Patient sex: M
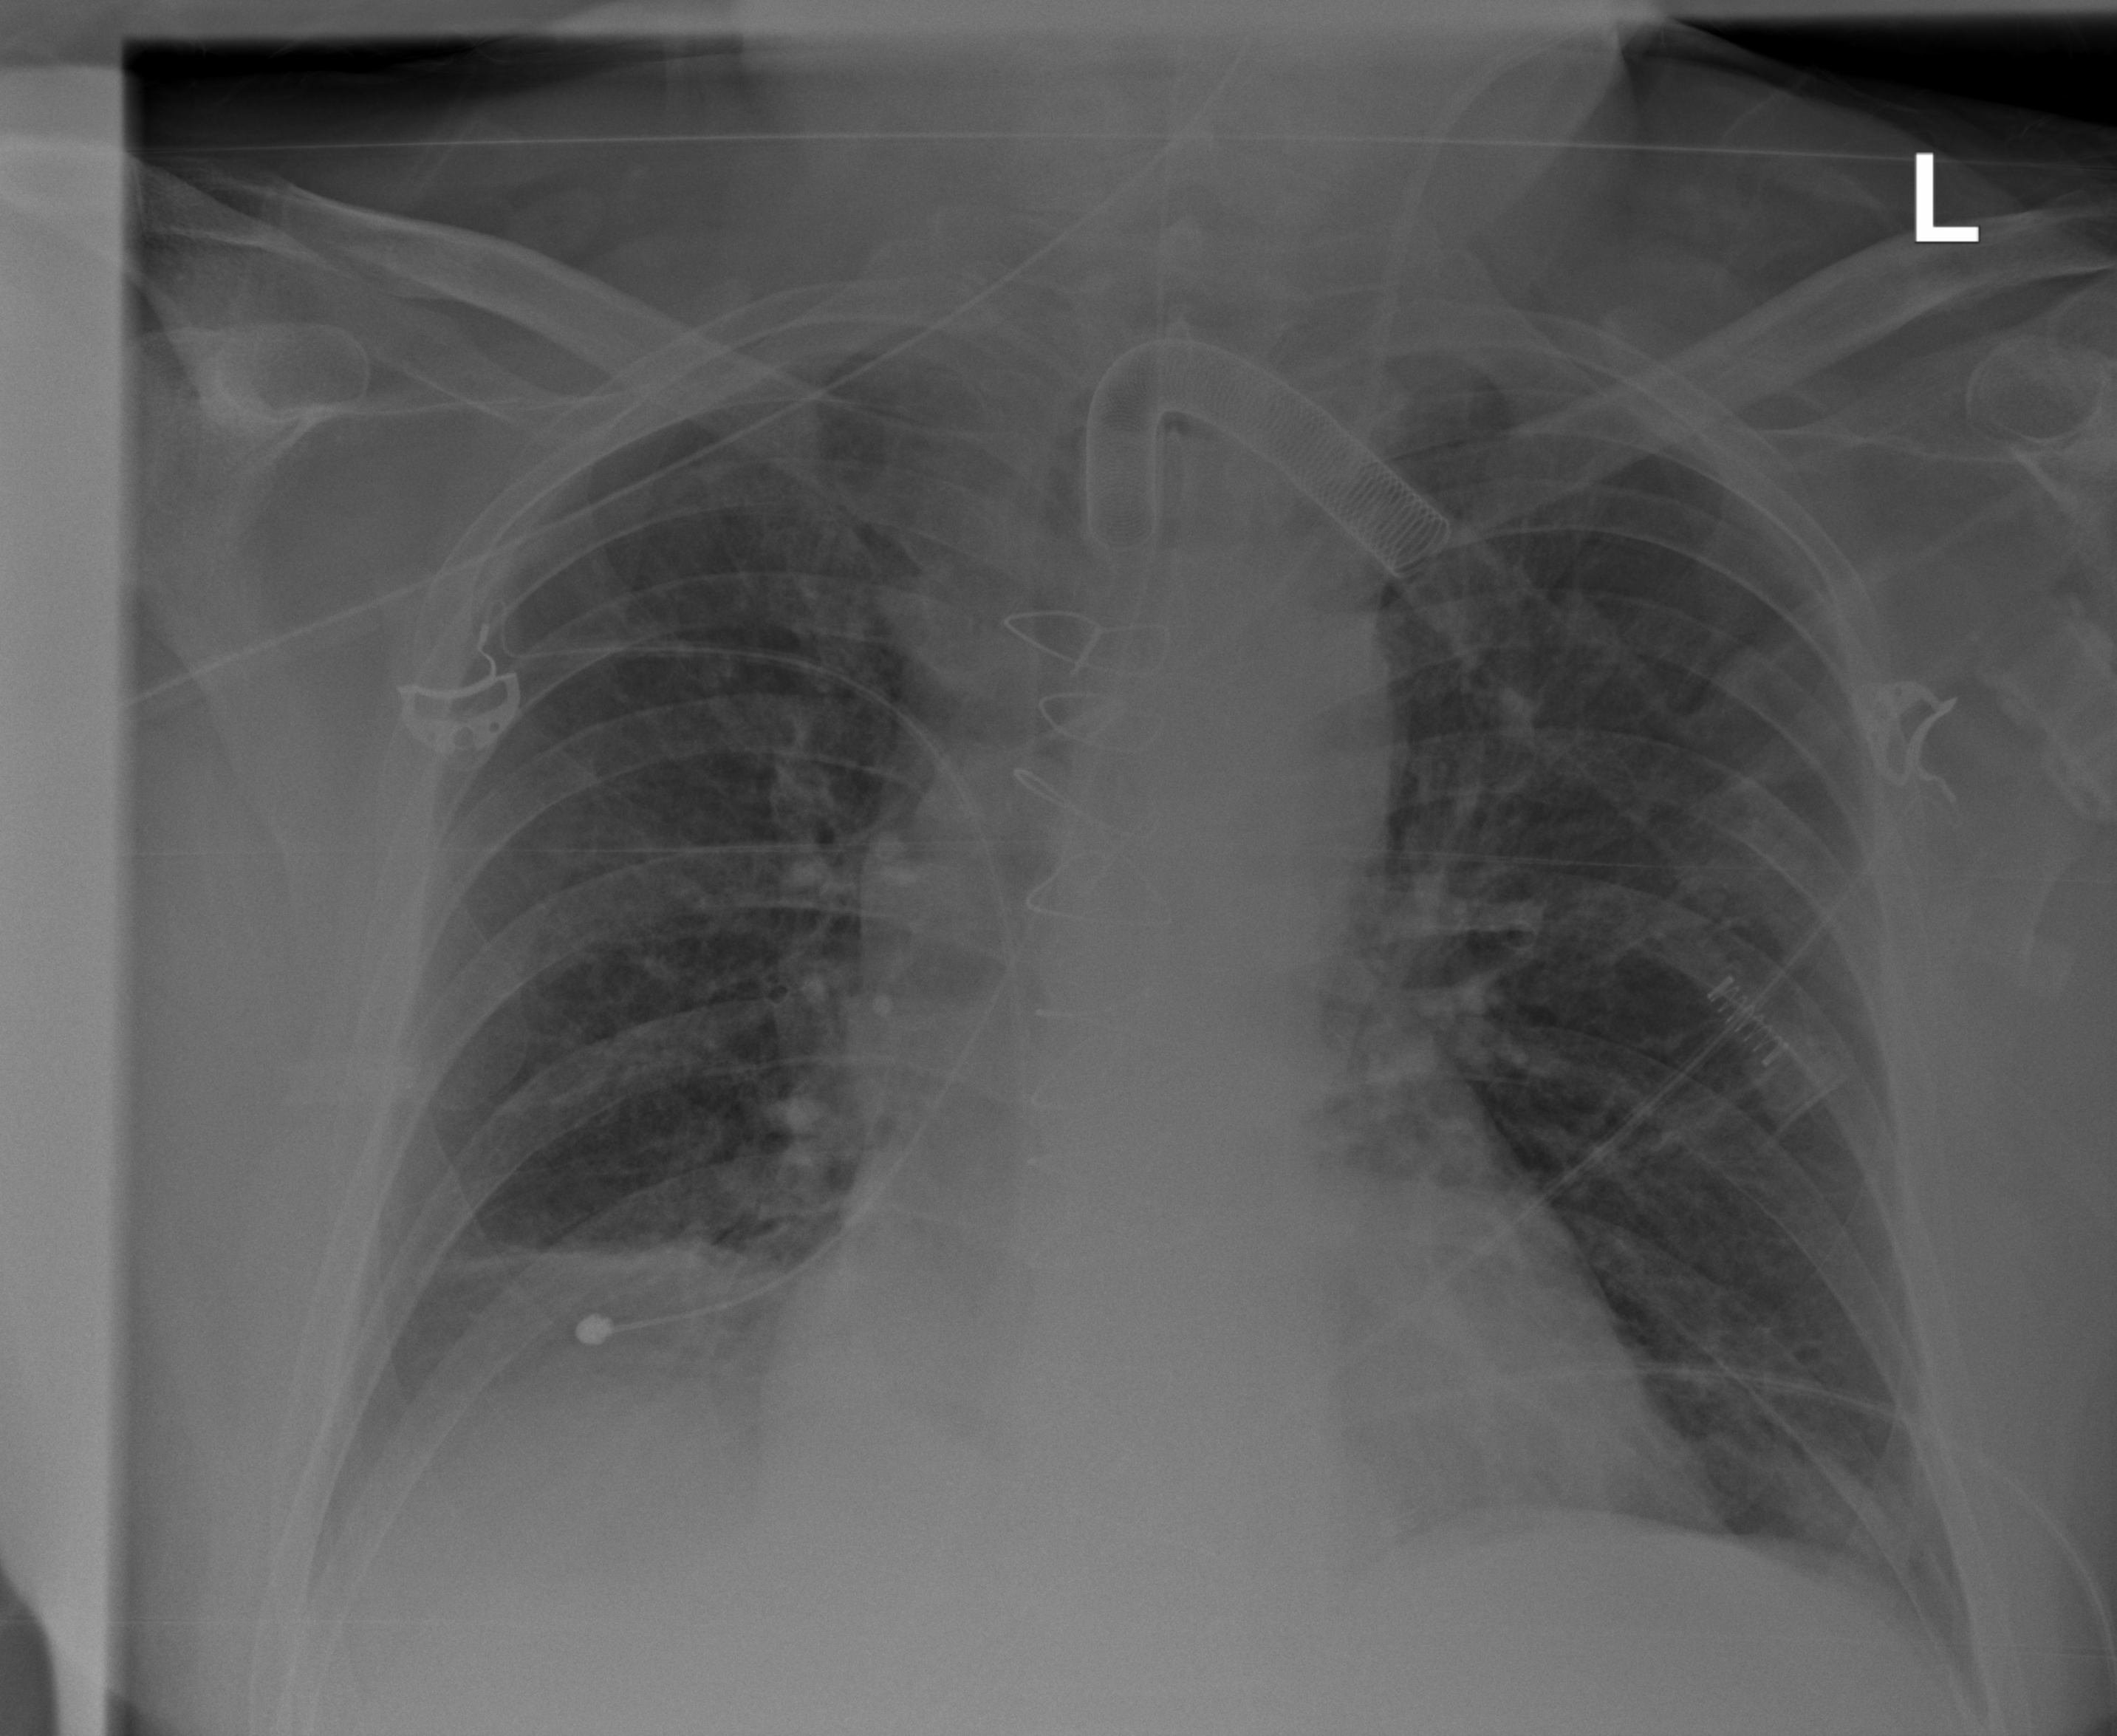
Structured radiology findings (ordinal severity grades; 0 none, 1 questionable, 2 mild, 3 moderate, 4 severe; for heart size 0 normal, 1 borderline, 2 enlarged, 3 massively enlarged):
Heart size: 2
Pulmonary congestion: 2
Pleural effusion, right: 2
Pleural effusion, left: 0
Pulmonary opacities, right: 0
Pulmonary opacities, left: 0
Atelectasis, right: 2
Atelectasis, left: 2